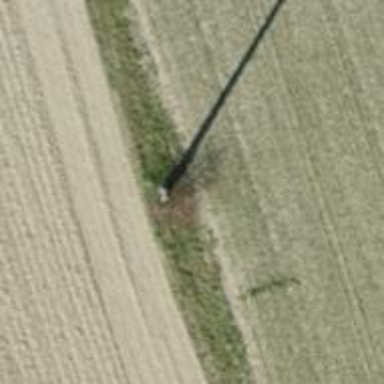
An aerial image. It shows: Concrete power pole.